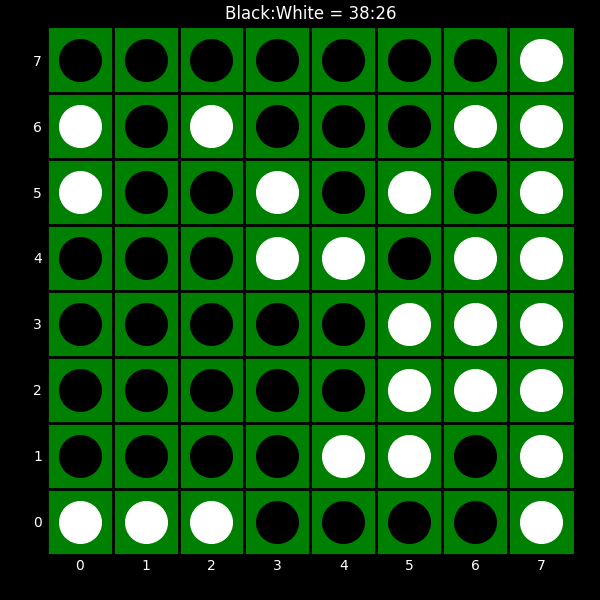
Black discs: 38
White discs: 26